Breast ultrasound image
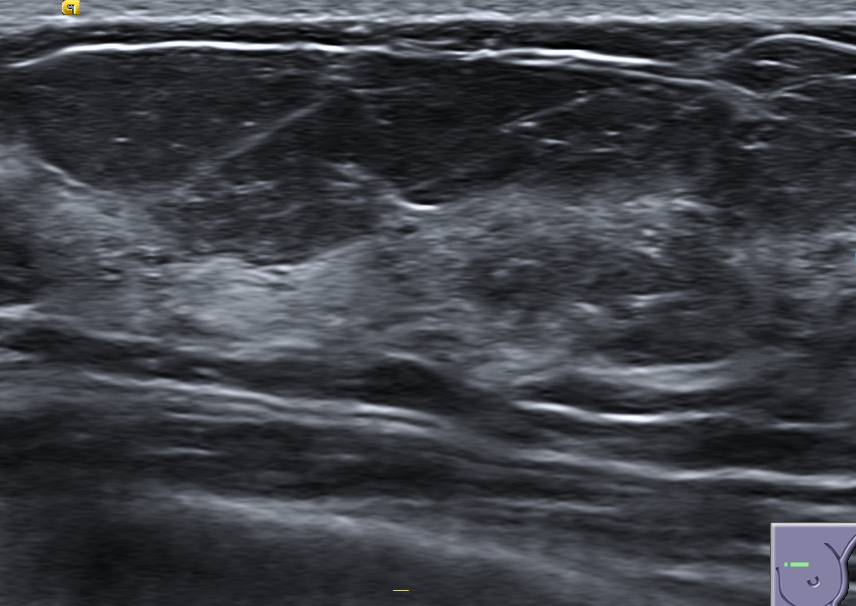
Diagnosis: normal